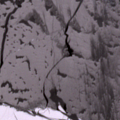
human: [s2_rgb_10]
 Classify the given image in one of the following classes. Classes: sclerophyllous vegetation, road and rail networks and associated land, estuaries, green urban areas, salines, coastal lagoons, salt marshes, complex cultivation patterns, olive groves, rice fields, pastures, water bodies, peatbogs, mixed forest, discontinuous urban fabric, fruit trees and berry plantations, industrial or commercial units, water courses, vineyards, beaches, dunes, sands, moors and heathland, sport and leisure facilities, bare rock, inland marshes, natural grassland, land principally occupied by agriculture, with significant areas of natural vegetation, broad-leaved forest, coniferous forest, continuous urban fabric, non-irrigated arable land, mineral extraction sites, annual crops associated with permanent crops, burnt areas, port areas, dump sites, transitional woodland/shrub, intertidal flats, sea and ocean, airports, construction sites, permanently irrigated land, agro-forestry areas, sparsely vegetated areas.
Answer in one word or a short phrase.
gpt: non-irrigated arable land, coniferous forest, mixed forest, transitional woodland/shrub